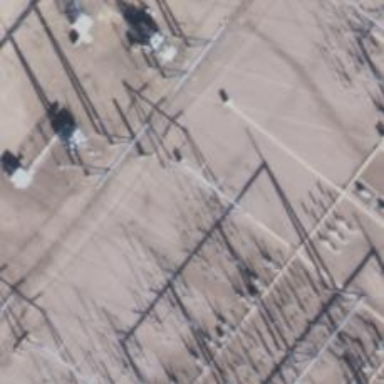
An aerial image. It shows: Power tower.